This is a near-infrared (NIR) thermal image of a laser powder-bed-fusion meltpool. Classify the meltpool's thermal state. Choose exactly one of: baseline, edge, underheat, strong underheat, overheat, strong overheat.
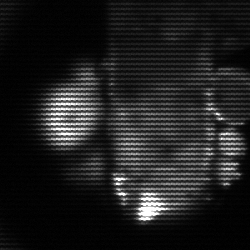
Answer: strong underheat